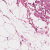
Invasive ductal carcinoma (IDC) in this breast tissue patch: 0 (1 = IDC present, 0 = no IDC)